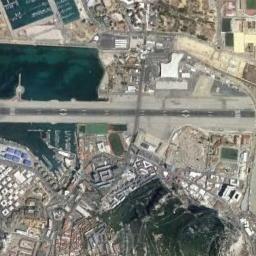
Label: airport